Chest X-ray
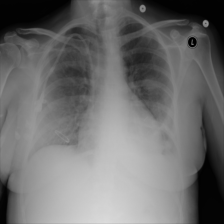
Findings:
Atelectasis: negative
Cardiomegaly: negative
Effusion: negative
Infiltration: positive
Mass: negative
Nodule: negative
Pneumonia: negative
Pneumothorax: negative
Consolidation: negative
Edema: negative
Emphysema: negative
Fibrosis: negative
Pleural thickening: negative
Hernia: negative